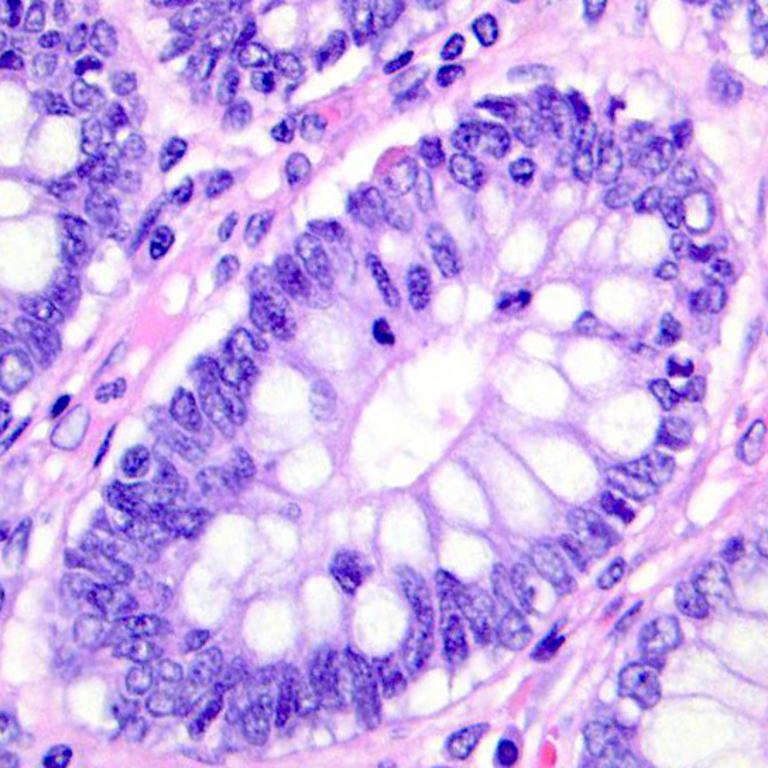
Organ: colon
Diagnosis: benign